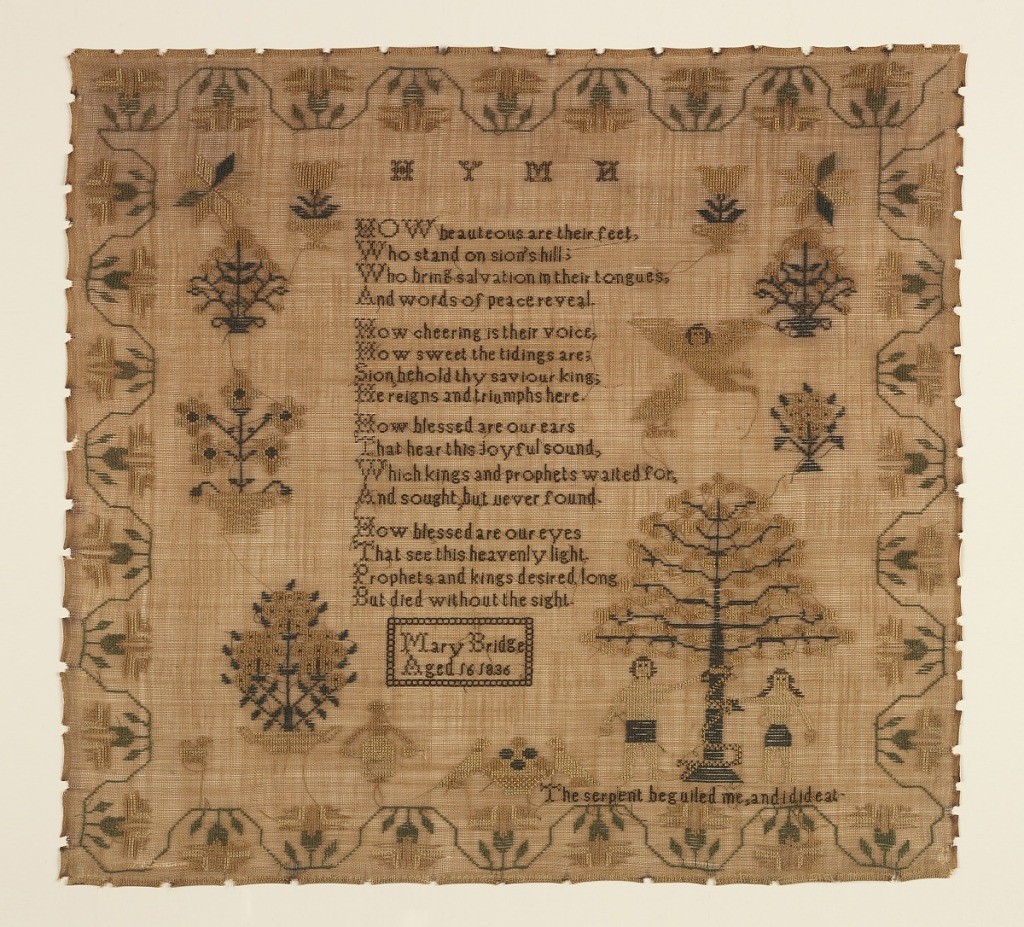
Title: Sampler
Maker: Mary Bridge, American
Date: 1838
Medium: silk embroidery on linen foundation Technique: embroidered in cross and marking cross stitches on plain weave foundation
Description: The field is filled with scattered motifs of flowering trees, urns of flowers, birds, stars, and an angel. In the lower right corner, Adam and Eve flank the Tree of Knowledge, with the inscription: The serpent beguiled me, and I did eat.
In the center is a four-verse hymn:
HOW beauteous are their feet,
Who stand on sion's hill;
Who bring salvation in their tongues,
And words of peace reveal.
How cheering is their voice
How sweet the tidings are;
Sion behold thy savior king;
He reigns and triumphs here.
How blessed are our ears
That hear this joyful sound,
Which kings and prophets waited for,
And sought, but never found.
How blessed are our eyes
That see this heavenly light,
Prophets and kings desired long
But died without the sight.

And the inscription, with a curving floral vine border on four sides.